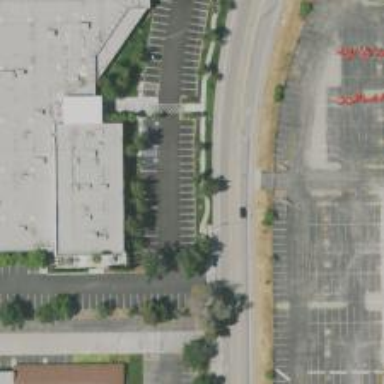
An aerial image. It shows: Parking space is available.